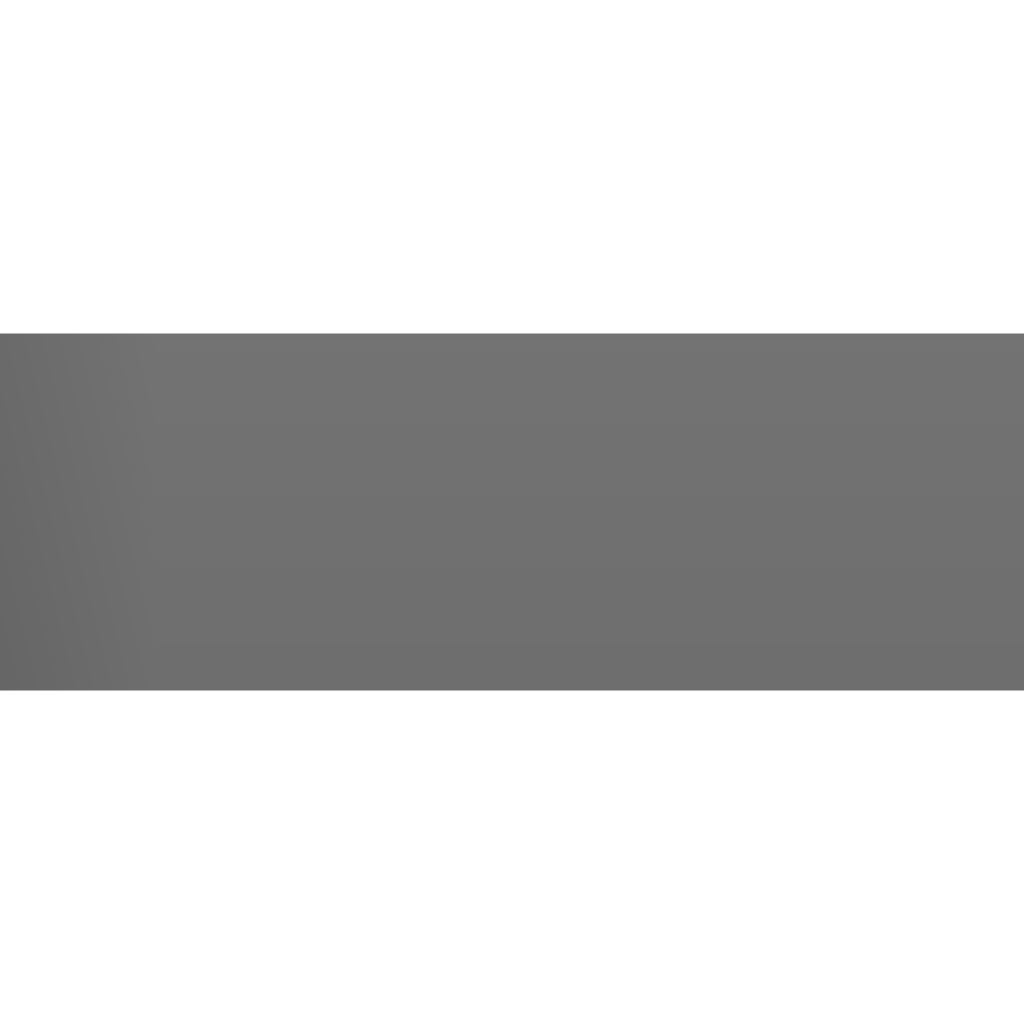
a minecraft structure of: BlockSwaper bad low quality